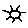
Label: sun